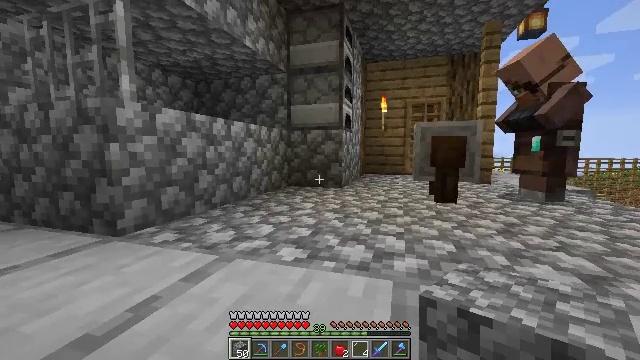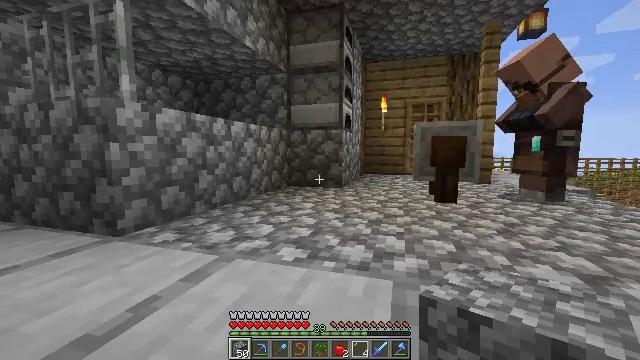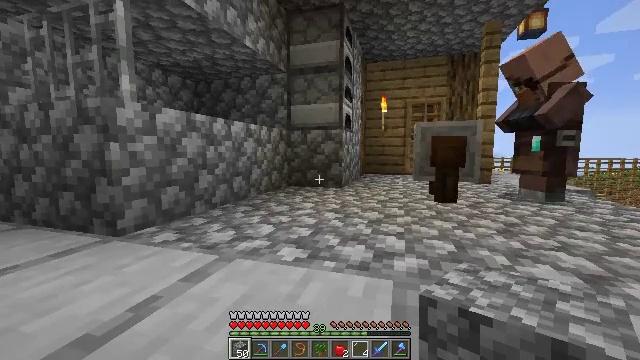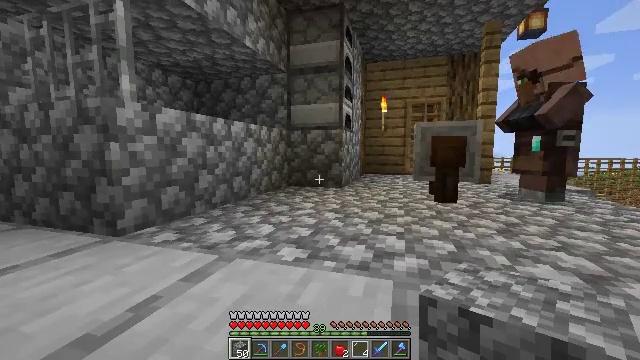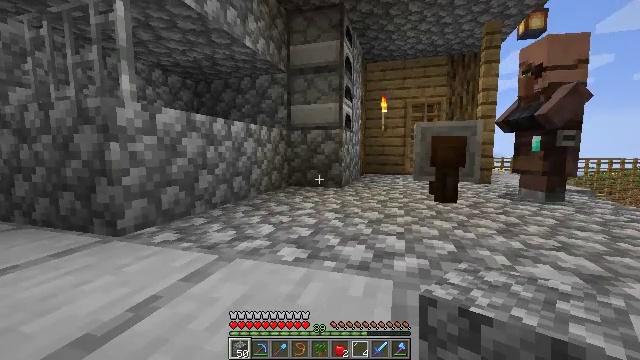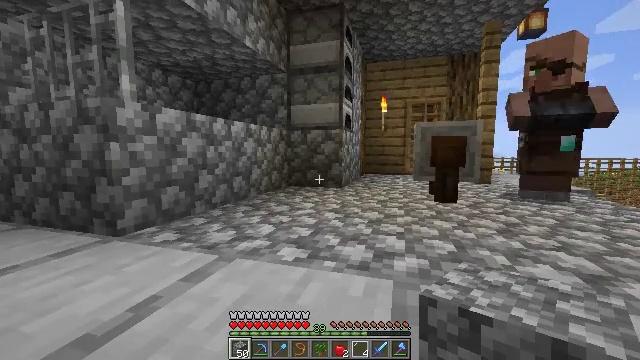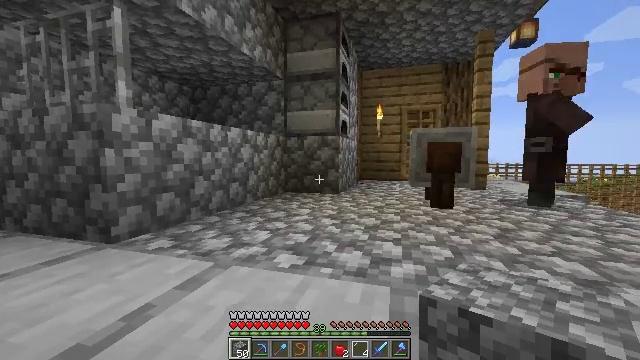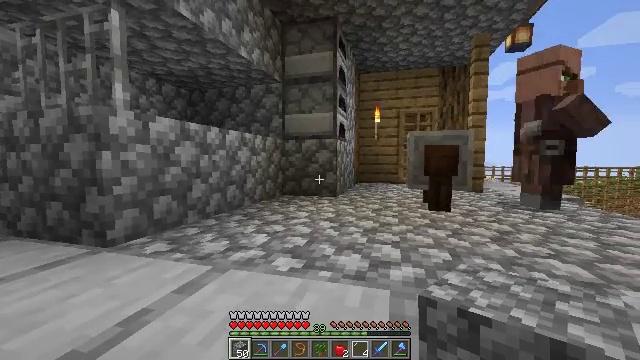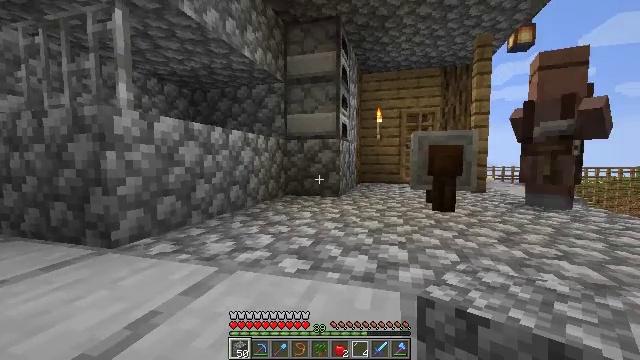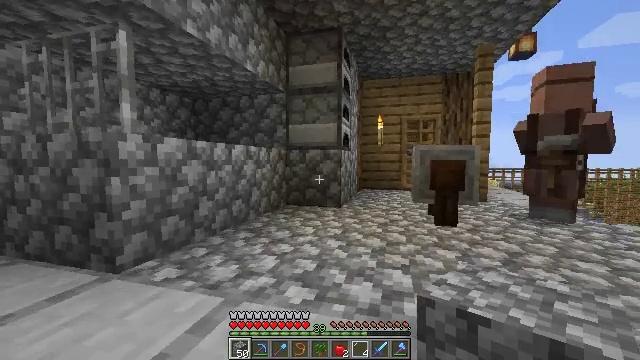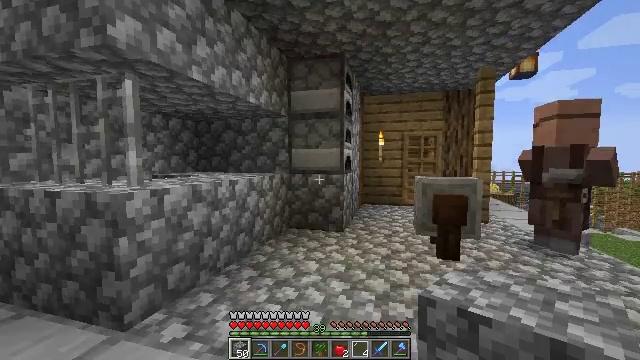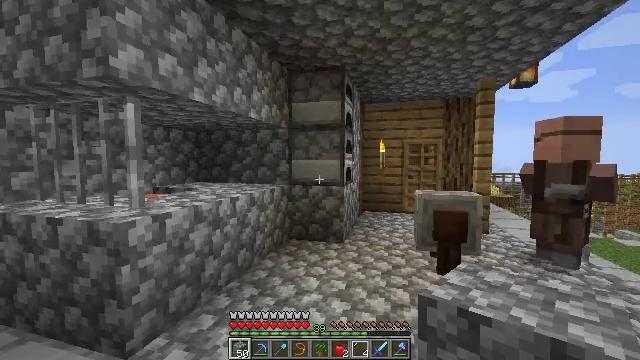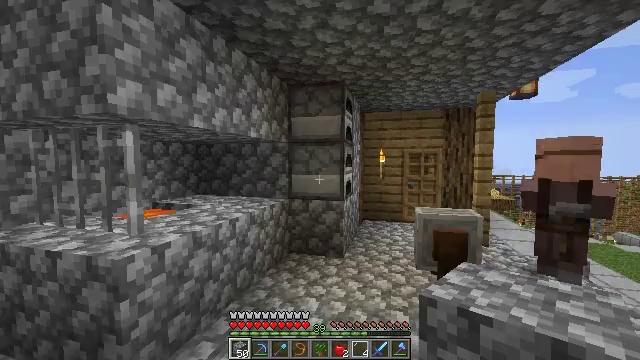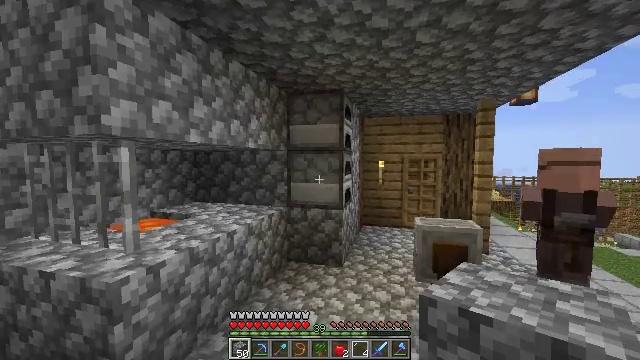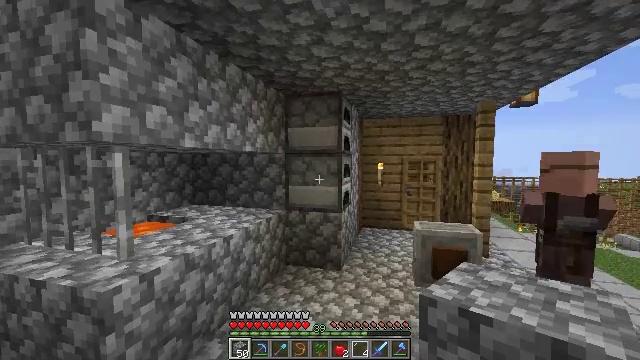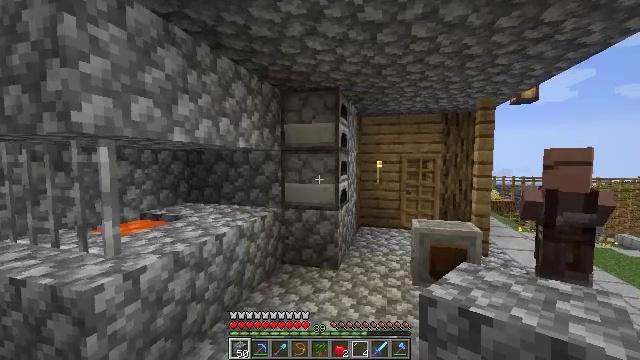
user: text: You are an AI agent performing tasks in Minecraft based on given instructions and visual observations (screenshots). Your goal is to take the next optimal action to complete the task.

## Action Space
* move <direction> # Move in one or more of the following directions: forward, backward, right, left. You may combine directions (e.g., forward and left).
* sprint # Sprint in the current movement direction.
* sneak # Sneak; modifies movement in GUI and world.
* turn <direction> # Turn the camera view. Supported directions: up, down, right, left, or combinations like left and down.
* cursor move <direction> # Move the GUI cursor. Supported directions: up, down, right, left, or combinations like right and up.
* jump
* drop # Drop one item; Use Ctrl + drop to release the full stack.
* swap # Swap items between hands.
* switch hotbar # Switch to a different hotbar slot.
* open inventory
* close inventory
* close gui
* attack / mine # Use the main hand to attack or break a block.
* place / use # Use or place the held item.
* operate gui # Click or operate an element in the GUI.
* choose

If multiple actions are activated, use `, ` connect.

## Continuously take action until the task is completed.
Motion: motion action
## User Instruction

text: Collect mossy cobblestone from a structure.
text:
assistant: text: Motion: no_op
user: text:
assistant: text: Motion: no_op
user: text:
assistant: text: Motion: no_op
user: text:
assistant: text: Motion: no_op
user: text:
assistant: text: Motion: no_op
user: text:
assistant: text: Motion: turn up
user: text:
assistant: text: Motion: move forward
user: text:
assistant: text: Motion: move forward
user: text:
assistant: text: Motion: move forward, jump
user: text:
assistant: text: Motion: move forward and move right, jump
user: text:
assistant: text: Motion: move forward and move right, jump
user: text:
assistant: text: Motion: move forward and move right, jump
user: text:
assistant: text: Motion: move forward and move right, jump
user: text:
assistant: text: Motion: move forward and move right, jump
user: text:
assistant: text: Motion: move forward and move right, jump
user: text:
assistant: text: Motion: no_op
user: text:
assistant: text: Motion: no_op
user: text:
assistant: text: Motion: no_op
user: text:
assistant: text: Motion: turn left
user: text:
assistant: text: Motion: move forward, turn left and down
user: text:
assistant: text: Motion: move forward, turn left and down
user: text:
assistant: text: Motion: move forward, turn left
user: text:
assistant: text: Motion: move forward, turn left
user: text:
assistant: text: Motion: move forward, turn left
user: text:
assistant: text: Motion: move forward, sprint, turn right
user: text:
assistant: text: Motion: move forward, sprint, turn right
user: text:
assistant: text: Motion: move forward, sprint
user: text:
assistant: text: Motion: move forward
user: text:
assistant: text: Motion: move forward
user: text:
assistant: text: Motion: move forward, sprint